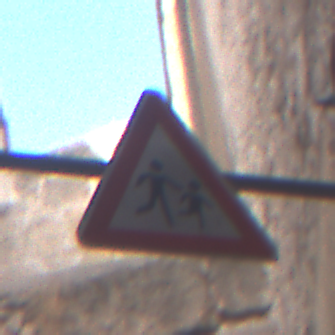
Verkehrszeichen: KinderLinks
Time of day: Midday
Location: Outdoor (Urban)
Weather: PartlyCloudy
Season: NotSpecified
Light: Natural